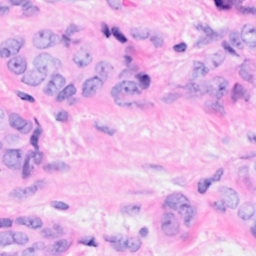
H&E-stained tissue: Breast